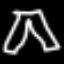
Label: pants